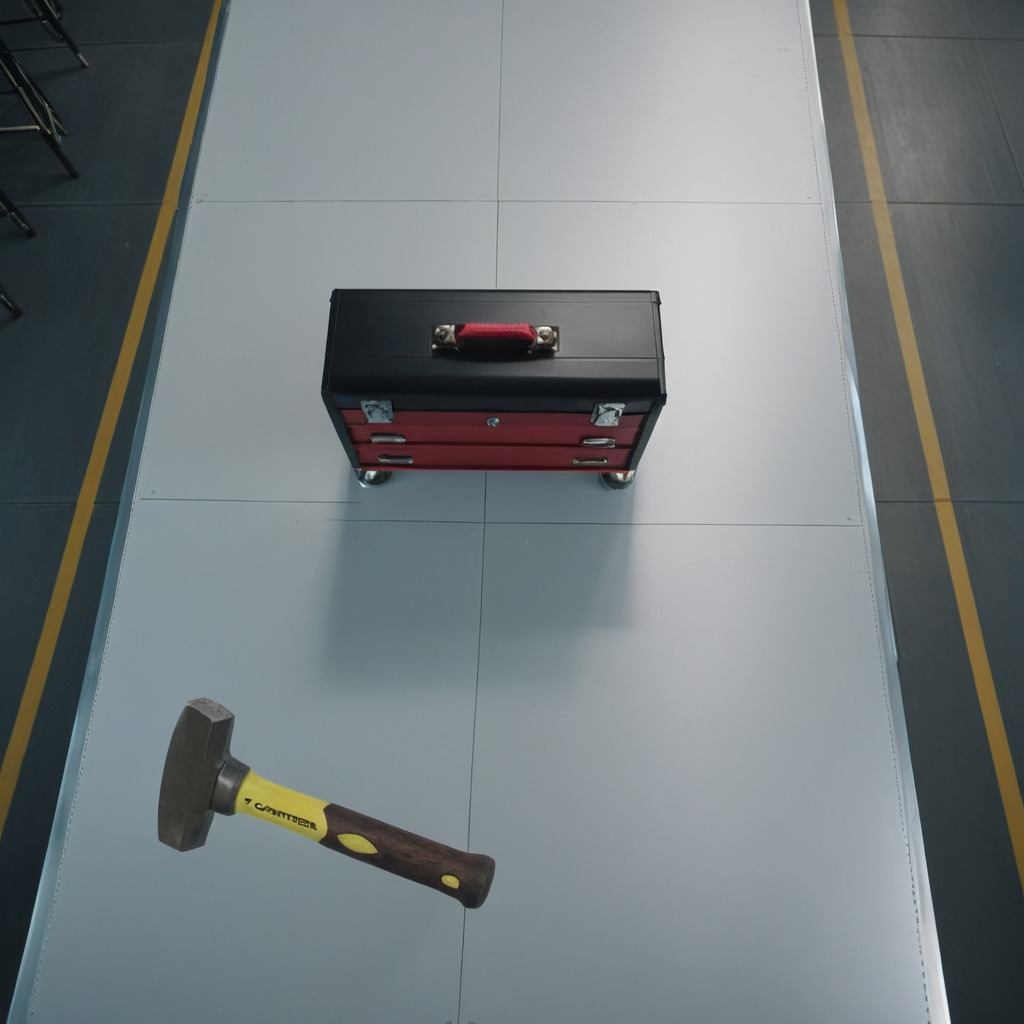
A hammer lies on a toolbox surface in an airplane hangar workshop 8K.